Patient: sex M, age 31
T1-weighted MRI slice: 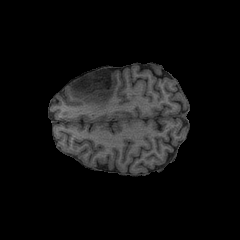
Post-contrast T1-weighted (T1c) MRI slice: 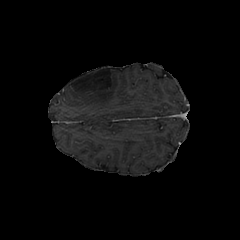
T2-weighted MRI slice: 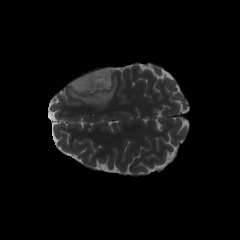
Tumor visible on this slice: yes
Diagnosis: Astrocytoma, IDH-mutant
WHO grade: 2